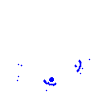
Particle: electron